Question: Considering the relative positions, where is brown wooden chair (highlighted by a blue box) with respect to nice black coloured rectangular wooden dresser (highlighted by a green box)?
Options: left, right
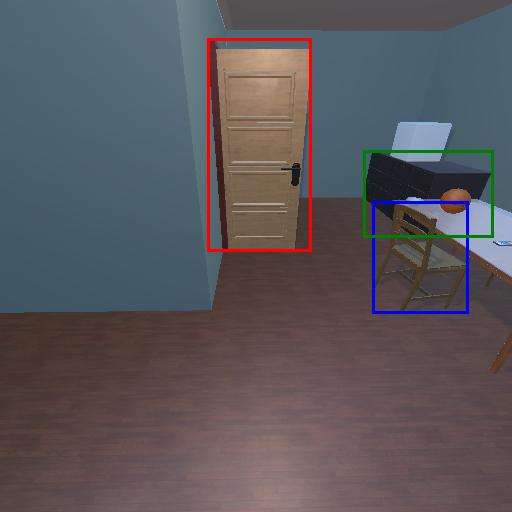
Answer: left